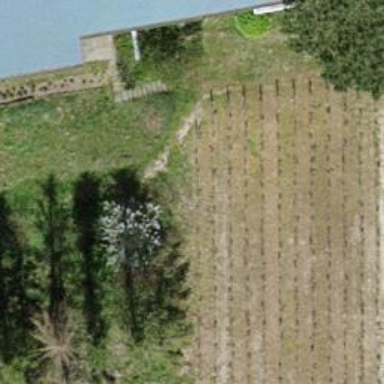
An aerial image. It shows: Beautiful vineyard in the countryside.